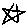
Label: star